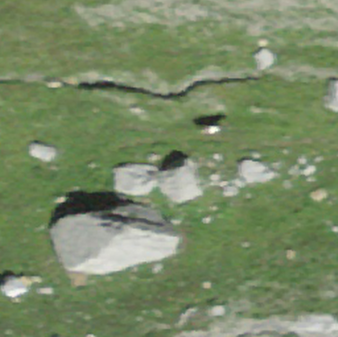
Label: bouldering_area